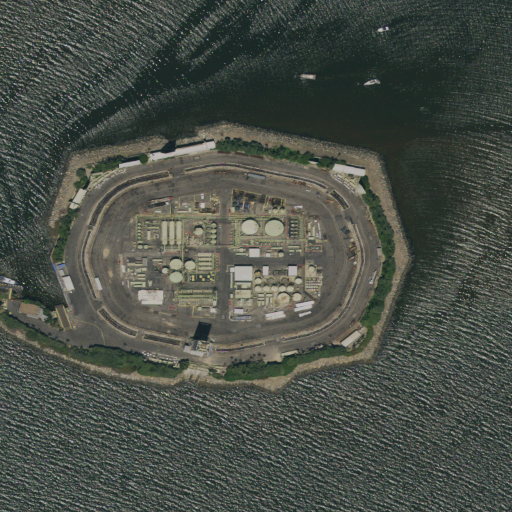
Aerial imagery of island in California named Island White containing open water, medium intensity development, high intensity development, herbaceous wetlands, low intensity development, and open development